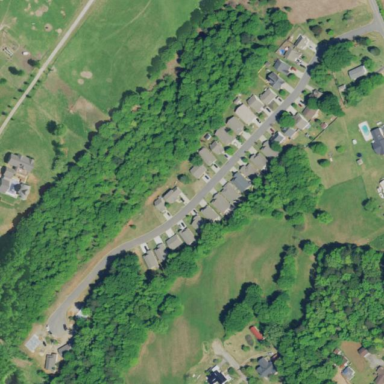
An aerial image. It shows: Residential area within neighborhood.